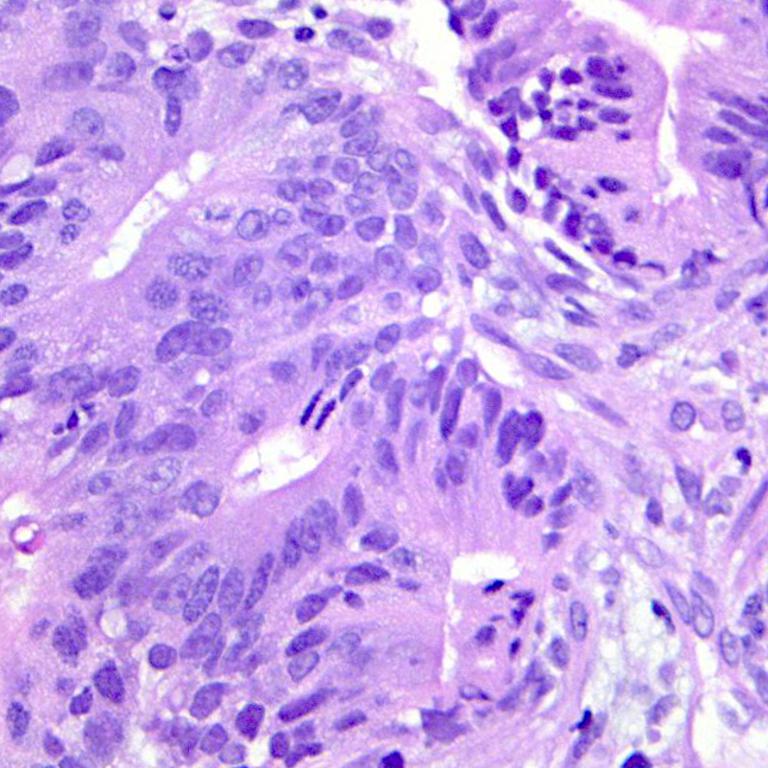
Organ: colon
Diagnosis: adenocarcinomas